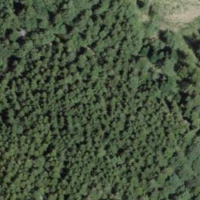
EUNIS habitat code: 43
Species observed at this site:
Elasmostethus interstinctus